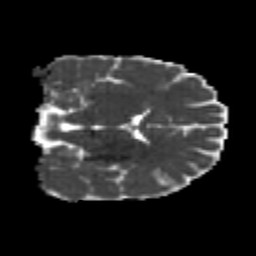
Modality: MD
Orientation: coronal
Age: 22
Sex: male
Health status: healthy
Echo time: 0.074 s